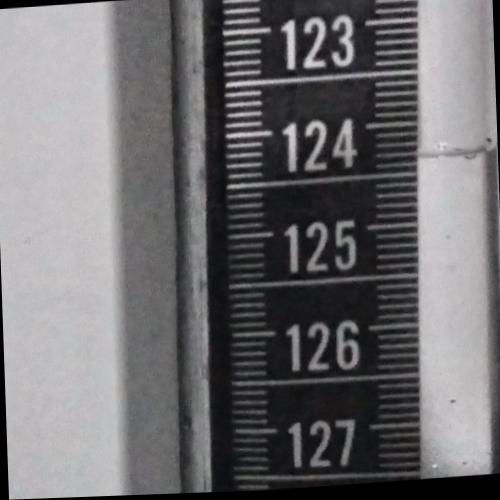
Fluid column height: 124.3 cm